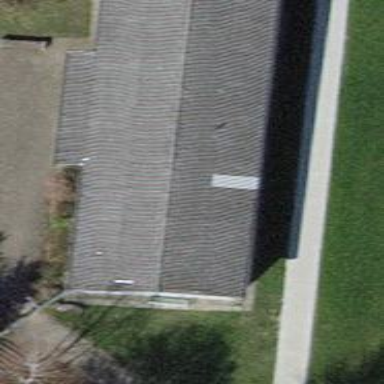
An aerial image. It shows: School building with skillion roof shape.